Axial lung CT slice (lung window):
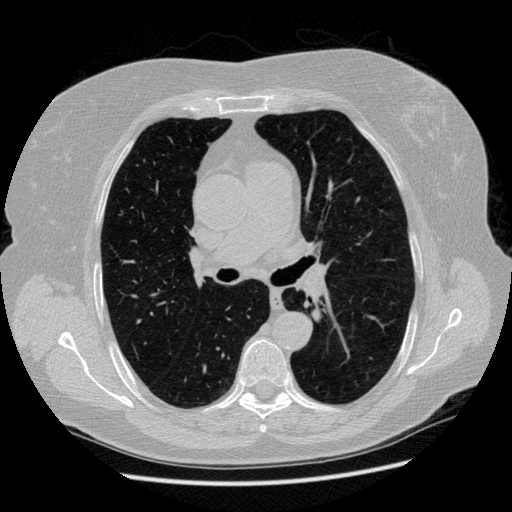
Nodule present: no